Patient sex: F
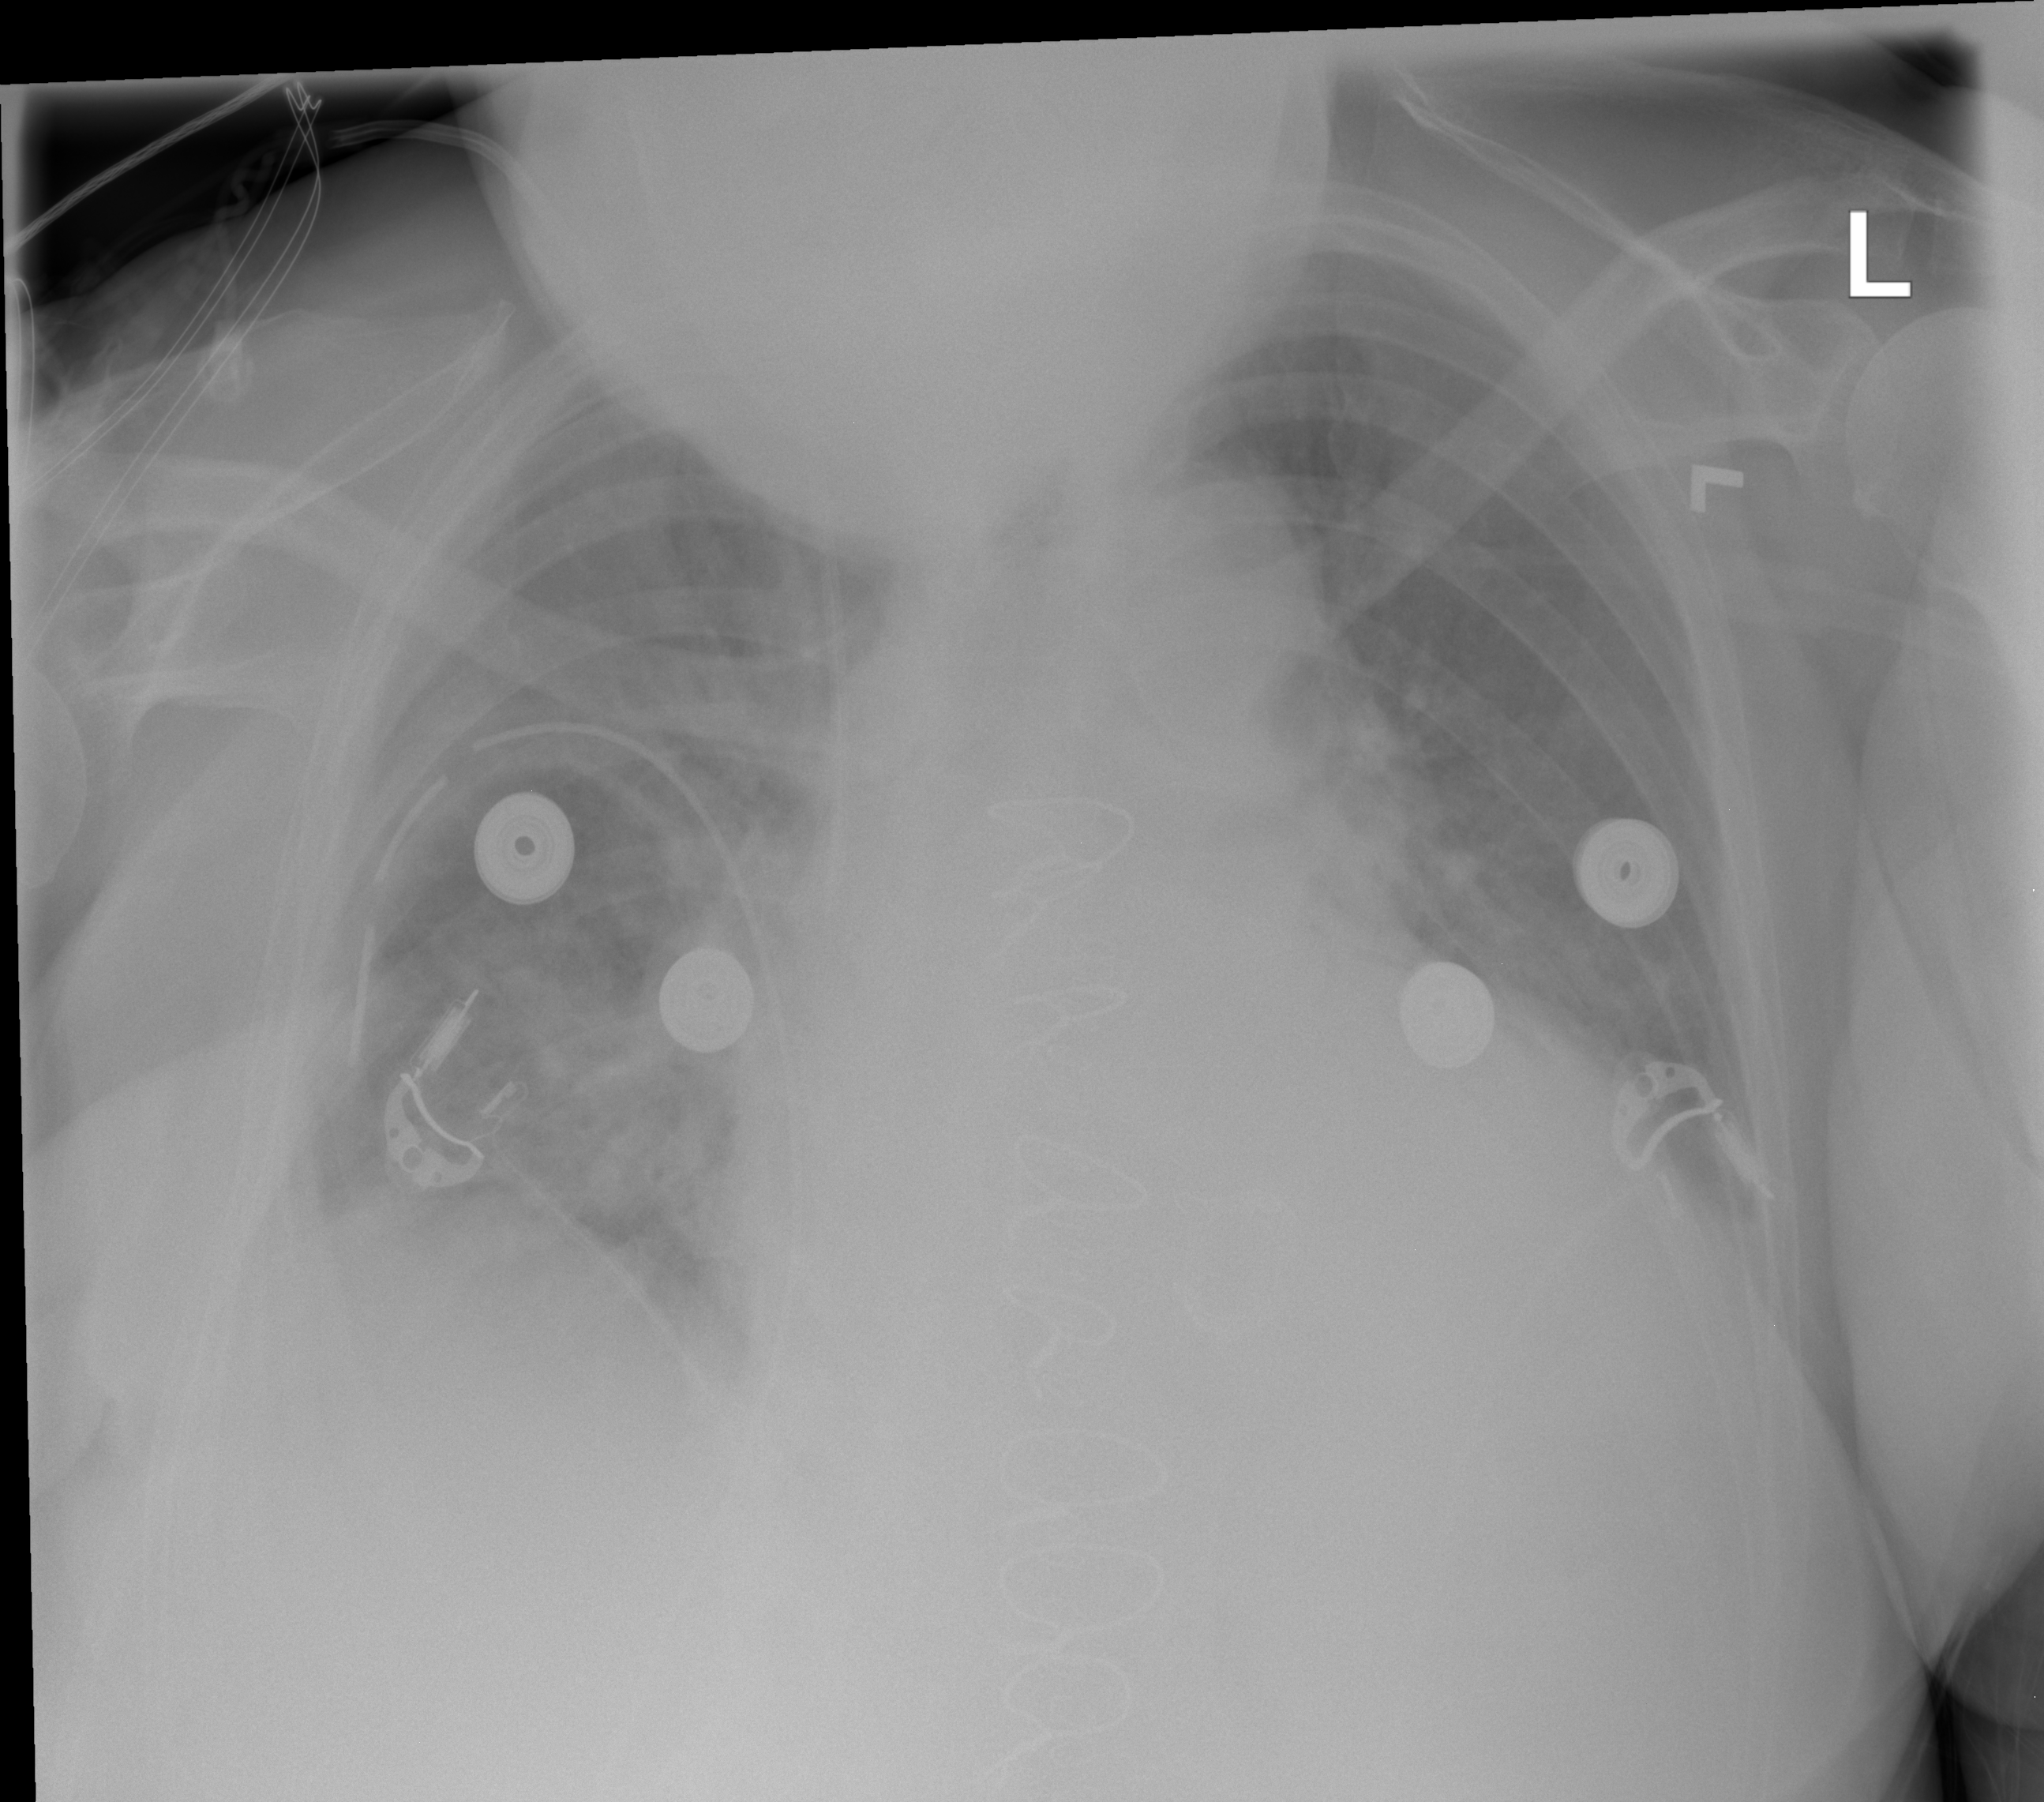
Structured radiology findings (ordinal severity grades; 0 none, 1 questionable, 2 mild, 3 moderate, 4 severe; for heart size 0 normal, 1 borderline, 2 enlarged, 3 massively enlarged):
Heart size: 2
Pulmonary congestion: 3
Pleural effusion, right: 2
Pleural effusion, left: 2
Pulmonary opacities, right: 1
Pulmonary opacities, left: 0
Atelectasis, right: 2
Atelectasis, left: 2